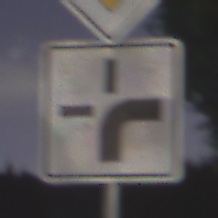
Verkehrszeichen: VerlaufVorfahrtsstrasse3
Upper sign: Vorfahrtsstrasse
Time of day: Night
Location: Outdoor (Suburban)
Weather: PartlyCloudy
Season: NotSpecified
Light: Artificial